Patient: sex M, age 45
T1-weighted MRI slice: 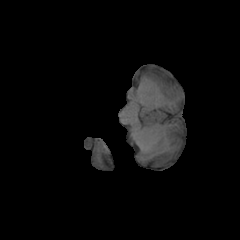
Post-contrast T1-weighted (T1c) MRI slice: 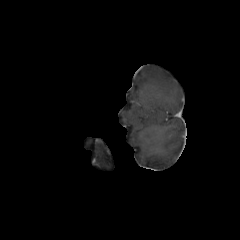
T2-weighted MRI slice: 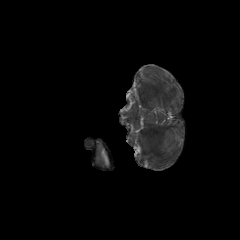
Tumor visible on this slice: yes
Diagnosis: Astrocytoma, IDH-mutant
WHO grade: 2